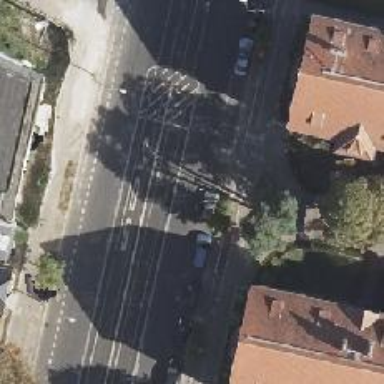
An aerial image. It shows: Asphalt road classified as primary highway with cycle track on the right side and parking lane also on the right side.